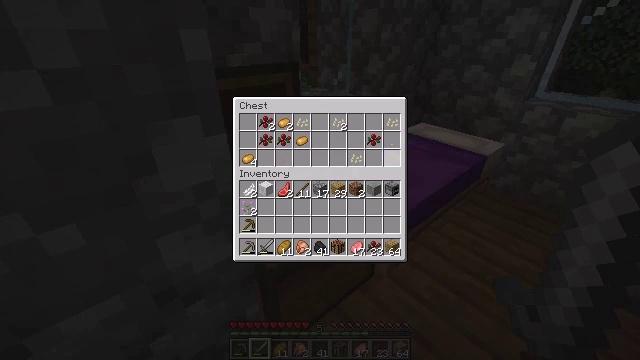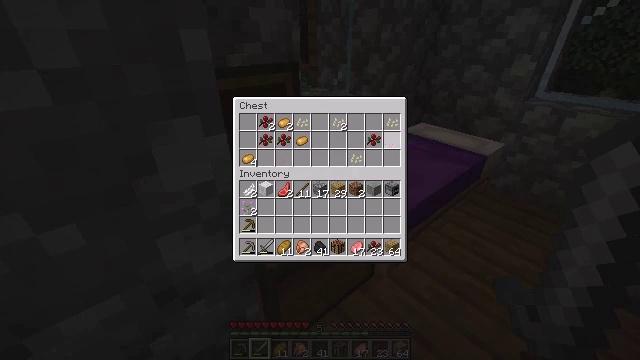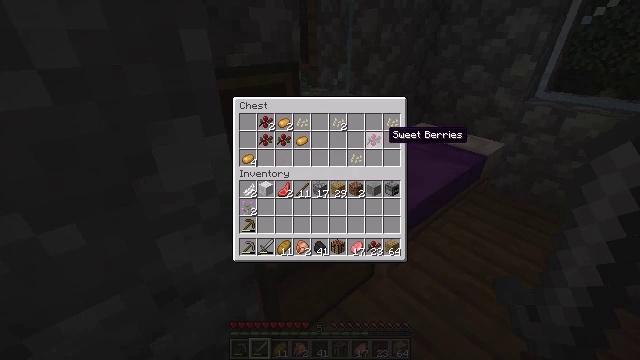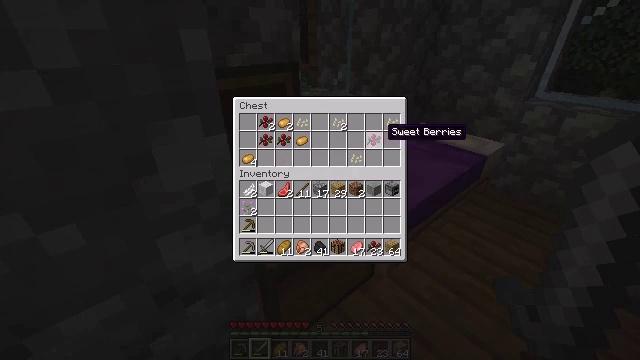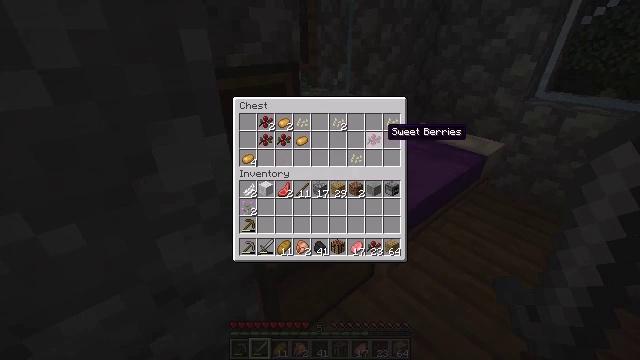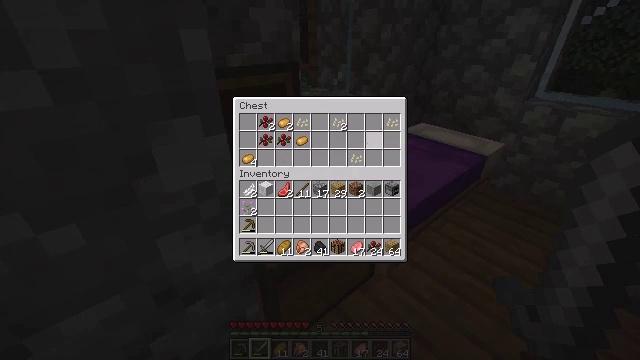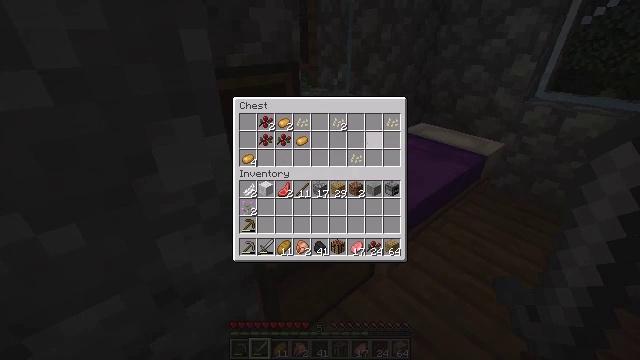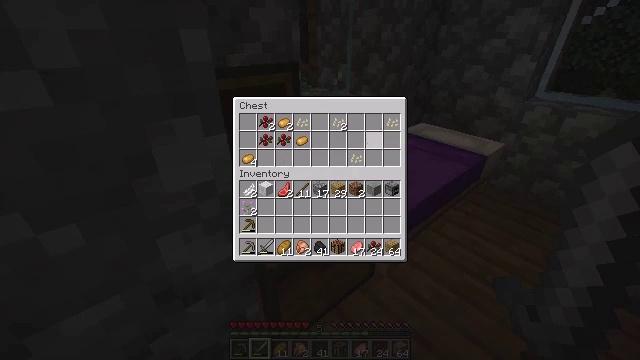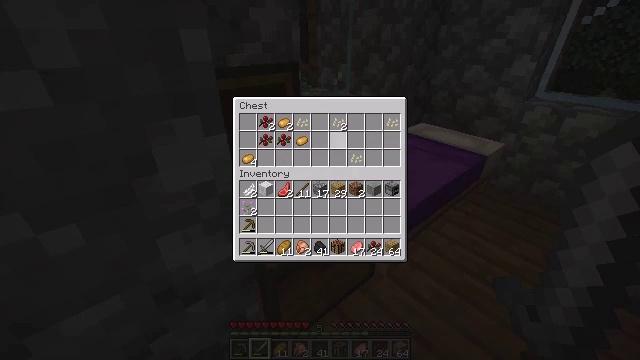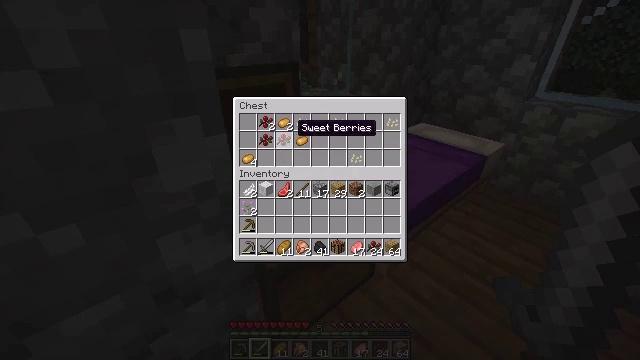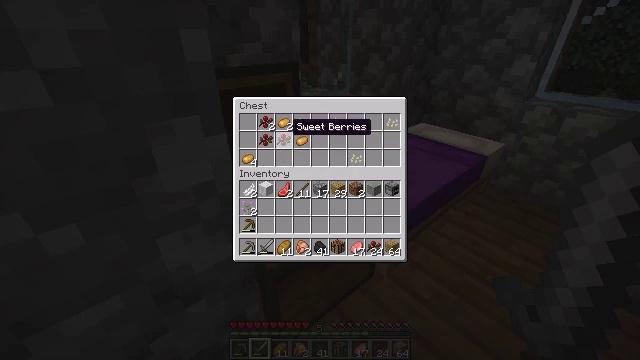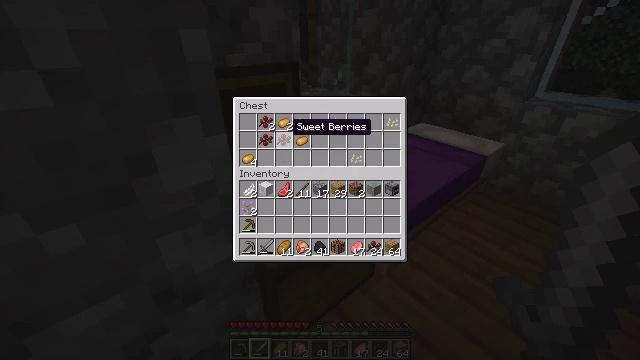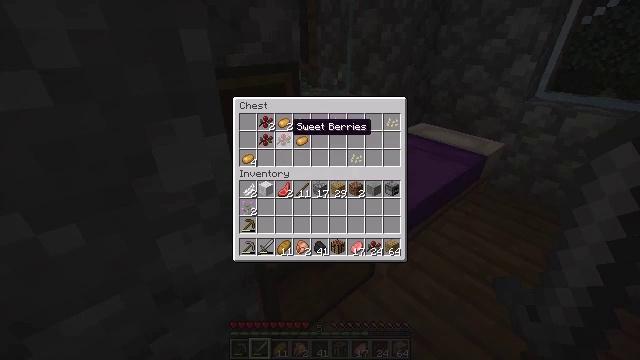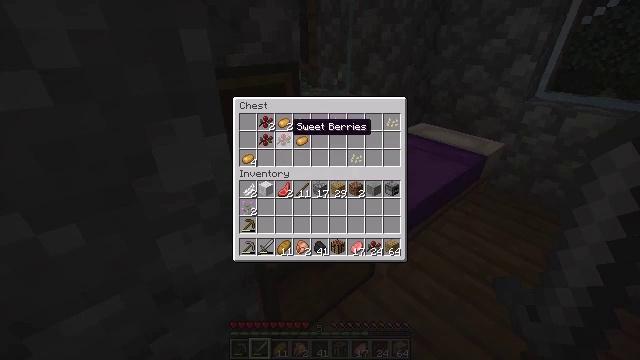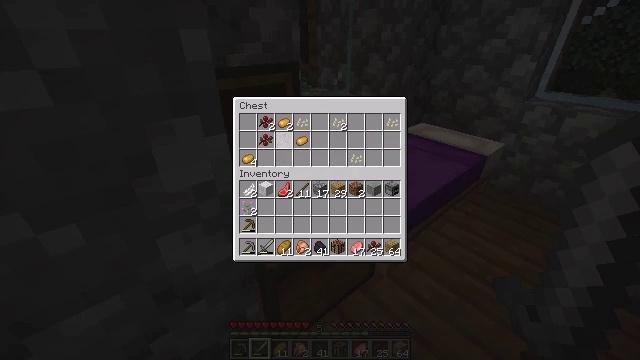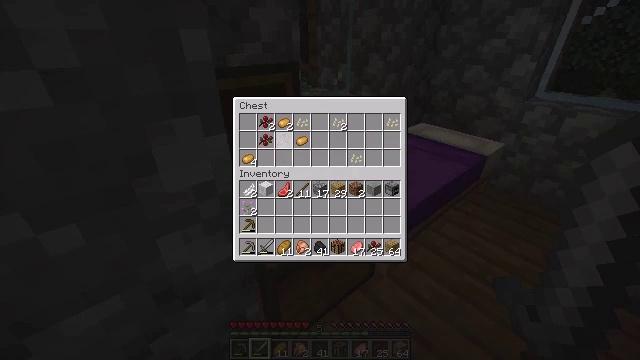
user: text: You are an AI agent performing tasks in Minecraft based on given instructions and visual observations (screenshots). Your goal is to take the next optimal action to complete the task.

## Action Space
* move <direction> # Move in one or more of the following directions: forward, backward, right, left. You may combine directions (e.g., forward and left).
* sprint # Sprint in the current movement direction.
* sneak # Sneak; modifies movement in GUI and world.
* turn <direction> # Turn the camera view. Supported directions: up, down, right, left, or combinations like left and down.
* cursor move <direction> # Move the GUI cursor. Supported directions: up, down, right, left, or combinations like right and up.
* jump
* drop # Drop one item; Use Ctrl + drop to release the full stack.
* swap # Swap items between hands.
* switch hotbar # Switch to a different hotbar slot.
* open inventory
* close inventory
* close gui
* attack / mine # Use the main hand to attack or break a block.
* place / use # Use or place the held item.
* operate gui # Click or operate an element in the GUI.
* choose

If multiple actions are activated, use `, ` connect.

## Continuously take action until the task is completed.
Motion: motion action
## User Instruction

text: Destroy the purple bed to collect it.
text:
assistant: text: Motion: sneak, cursor move up
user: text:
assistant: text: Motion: sneak
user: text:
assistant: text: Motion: sneak
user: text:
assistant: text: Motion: sneak
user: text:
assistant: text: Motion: sneak, operate gui
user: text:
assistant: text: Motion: sneak, operate gui
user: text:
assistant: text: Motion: sneak, cursor move left, operate gui
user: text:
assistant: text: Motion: sneak, cursor move left
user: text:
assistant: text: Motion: sneak, cursor move left
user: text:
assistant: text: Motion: sneak
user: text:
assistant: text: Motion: sneak
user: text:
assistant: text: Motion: sneak
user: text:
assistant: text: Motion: sneak
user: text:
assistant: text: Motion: sneak, operate gui
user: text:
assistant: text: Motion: sneak, operate gui
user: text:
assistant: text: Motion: sneak, operate gui
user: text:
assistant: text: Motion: sneak, cursor move left
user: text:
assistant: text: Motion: sneak
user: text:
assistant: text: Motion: sneak
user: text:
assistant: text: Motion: sneak, operate gui
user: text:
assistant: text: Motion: sneak, operate gui
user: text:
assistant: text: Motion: sneak, cursor move up, operate gui
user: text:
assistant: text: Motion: sneak, cursor move up
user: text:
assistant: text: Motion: sneak
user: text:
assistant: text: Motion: sneak
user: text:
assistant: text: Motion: sneak
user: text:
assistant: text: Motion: sneak
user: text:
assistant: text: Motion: sneak
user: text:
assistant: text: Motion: sneak
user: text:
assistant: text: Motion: sneak